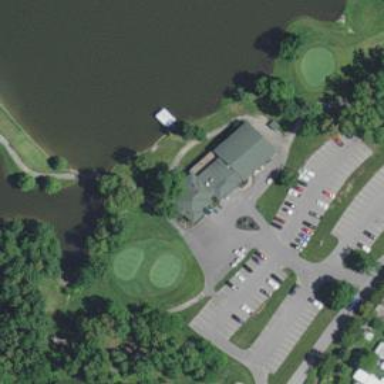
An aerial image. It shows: Pathway for golfing.